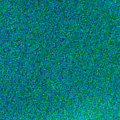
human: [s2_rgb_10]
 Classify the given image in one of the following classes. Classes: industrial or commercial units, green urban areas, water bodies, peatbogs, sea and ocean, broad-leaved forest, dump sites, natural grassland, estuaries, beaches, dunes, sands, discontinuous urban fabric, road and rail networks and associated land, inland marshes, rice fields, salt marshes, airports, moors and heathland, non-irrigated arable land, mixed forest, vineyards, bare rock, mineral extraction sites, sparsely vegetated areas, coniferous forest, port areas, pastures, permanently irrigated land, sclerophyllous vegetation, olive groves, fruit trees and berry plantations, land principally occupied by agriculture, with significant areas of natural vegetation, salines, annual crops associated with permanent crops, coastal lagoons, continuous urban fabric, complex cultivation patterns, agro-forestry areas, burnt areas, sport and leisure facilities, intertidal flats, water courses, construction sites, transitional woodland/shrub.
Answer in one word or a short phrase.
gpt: sea and ocean